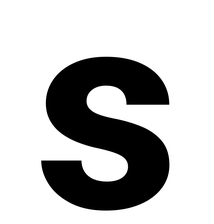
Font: Roboto_ExtraBold